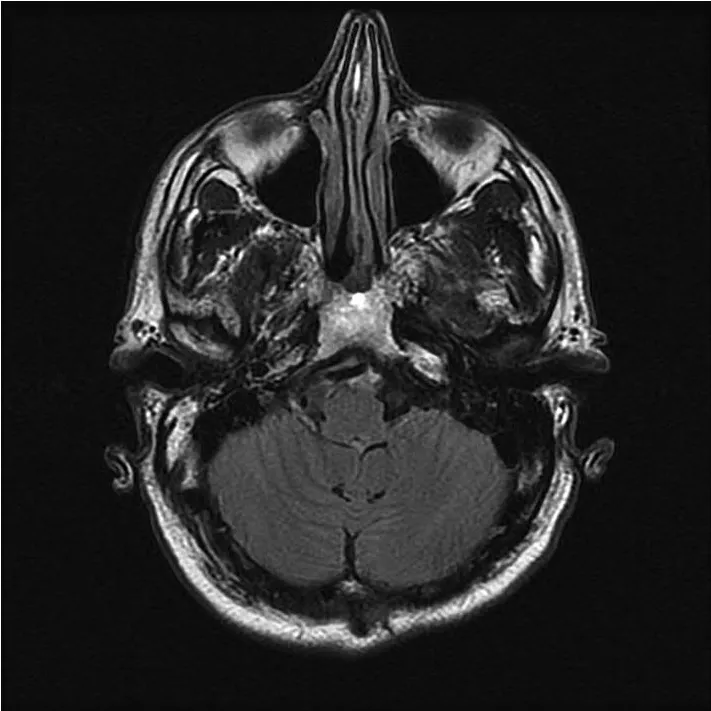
Post-operative (4 months) T2 flair axial magnetic resonance image (MRI) showing absence of lesion.
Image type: radiology (mri)